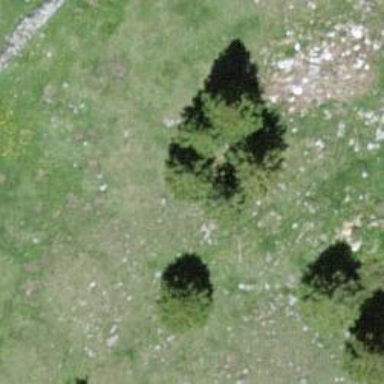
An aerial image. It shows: Needle-leaved tree in nature.